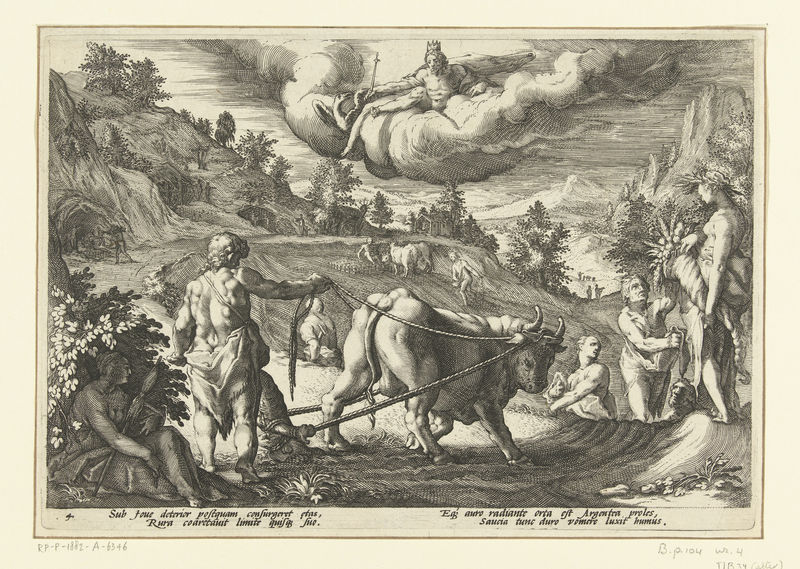
Titel: De Zilveren Eeuw
Künstler: Hendrick Goltzius
Standort: Amsterdam
Institution: Rijksmuseum
Schlagwörter: baum, berg, mann, vogel, männer, schwarz, strasse, wolke, füllhorn, niederlande, kühe, bauern, gans, ernte, berge, gebirge, graphik, kuh, rind, herbst, crown, king, könig, men, people, sword, robe, sitting, woman, muskeln, inschrift, print, bauer, wei, wurzel, druck, druckgraphik, stich, furcht, cloud, clouds, fruit, gods, heaven, man, sky, tree, field, hill, hills, landscape, mountain, mountains, trees, ackerbau, prince, forest, path, road, drawing, black and white, ochse, ochsen, pflug, pflügen, stier, bird, etching, sketch, writing, rural, human, ink, jesus, animal, cow, cows, farmer, home, cottage, god, jahreszeiten, travel, fields, shading, bull, horn, oxen, shade, shadows, seriendruck, dragon, contrast, zeus, latin, text, greece, words, muscles, farming, plough, plow, 1600, ox, plowing, vow, copy, illustrations, lead, cornucopia, uscles, peolpe, fplug, demigod